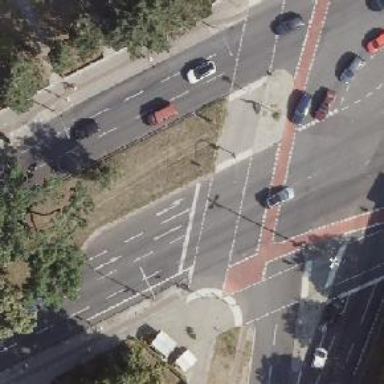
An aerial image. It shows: Road with traffic signals.